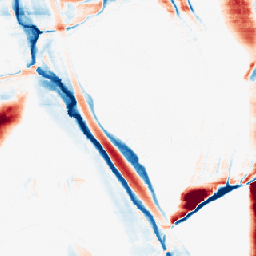
Category: morphological
Decomposition family: morphological_ellipse
Decomposition parameters: operation: average
width: 5
height: 50
Upsampling method: nearest
Upsampling parameters: scale: 8
Upsampling scale: 8